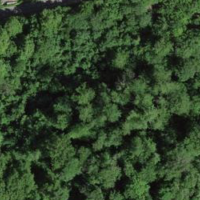
EUNIS habitat code: 41
Species observed at this site:
Allium ursinum